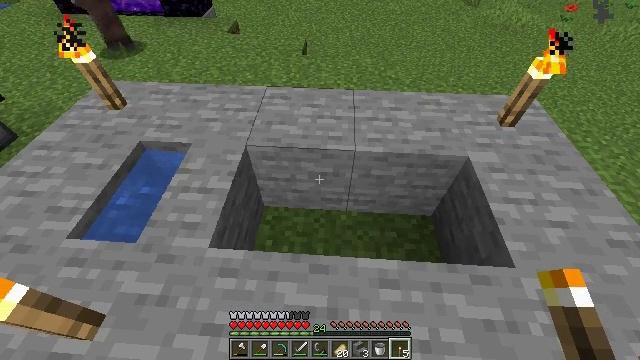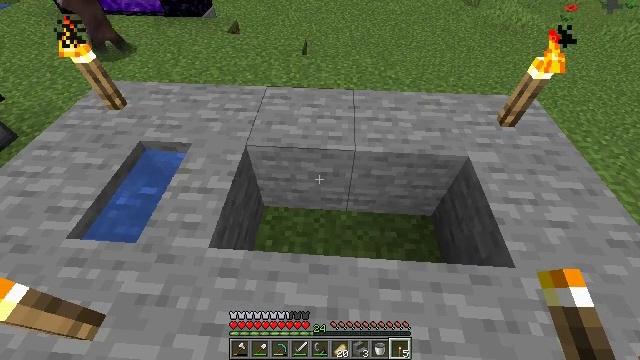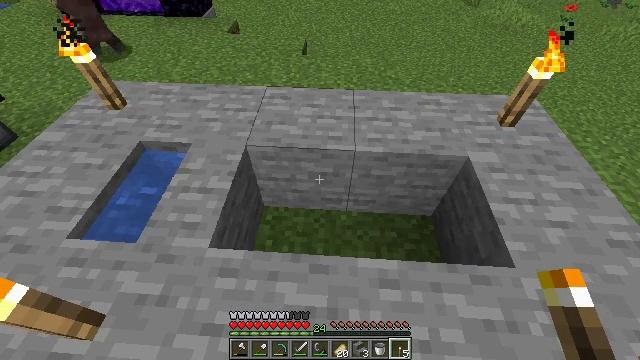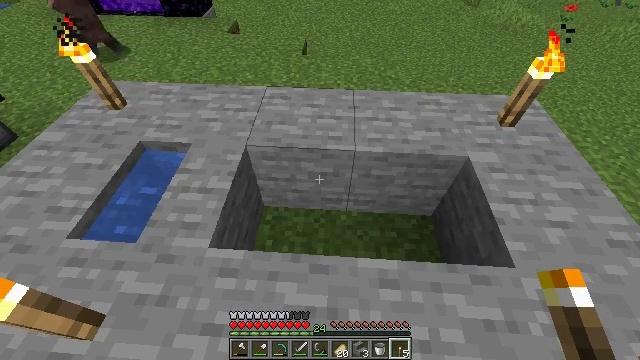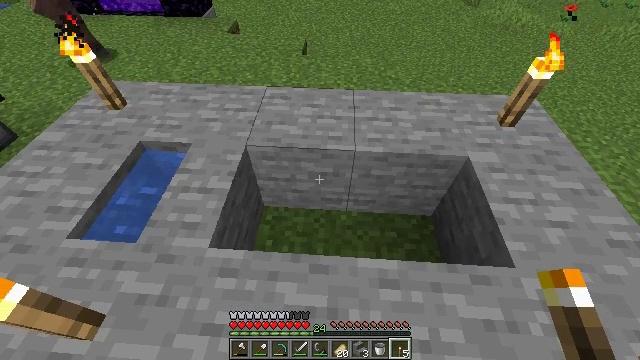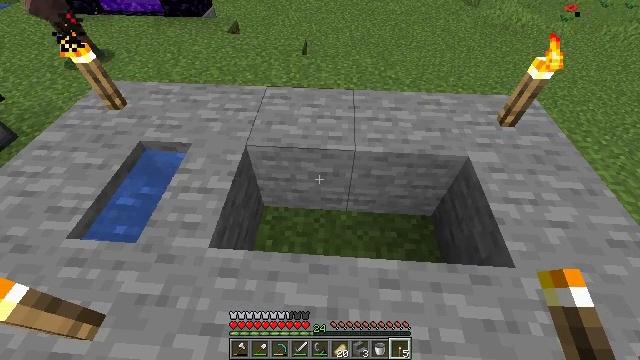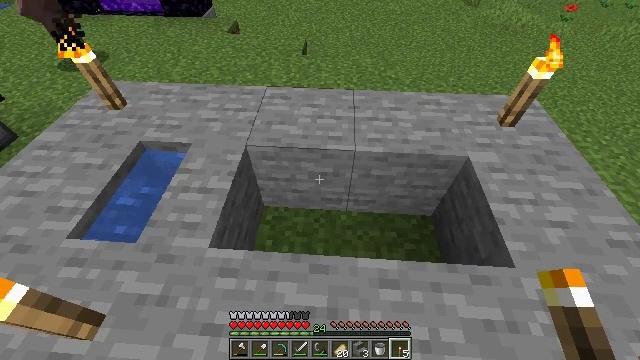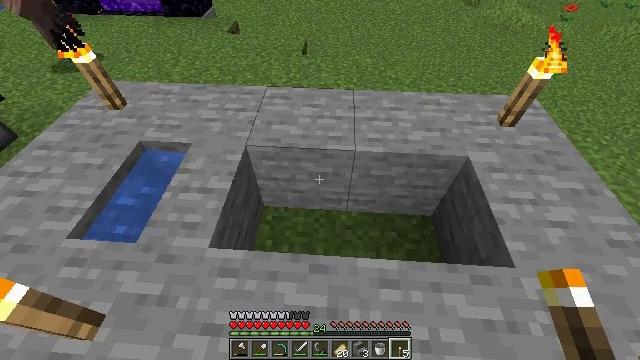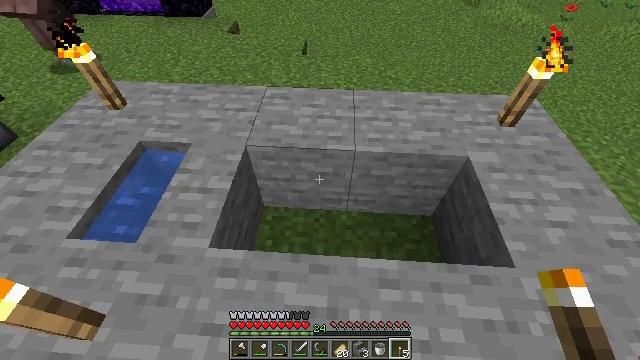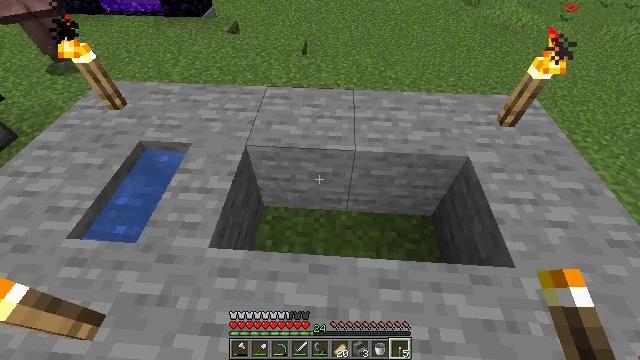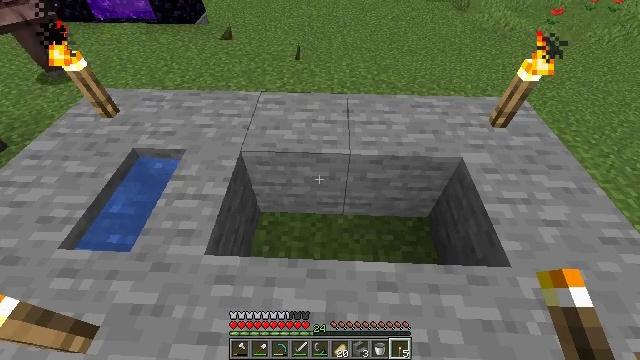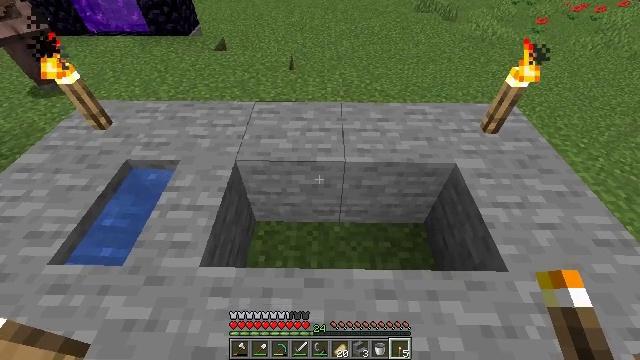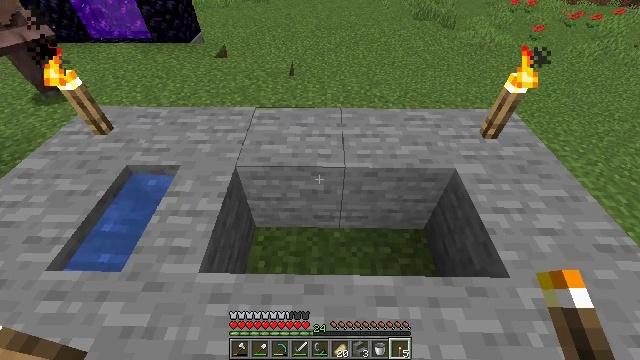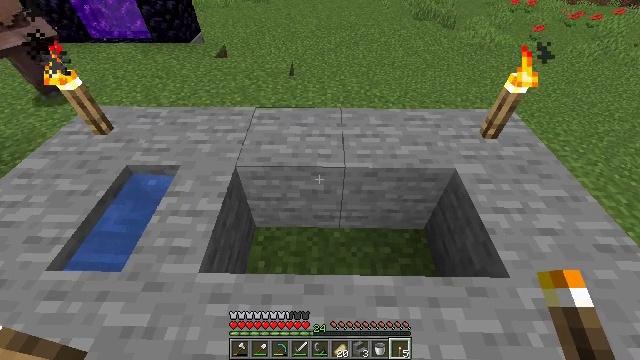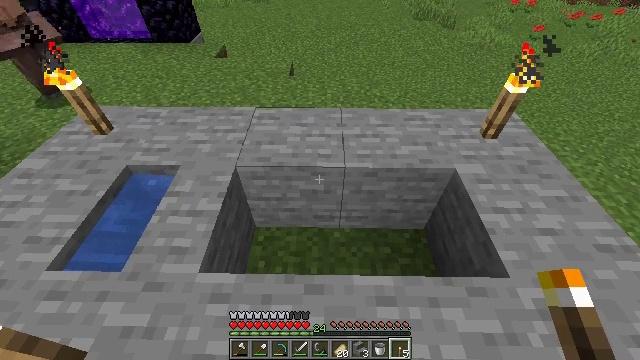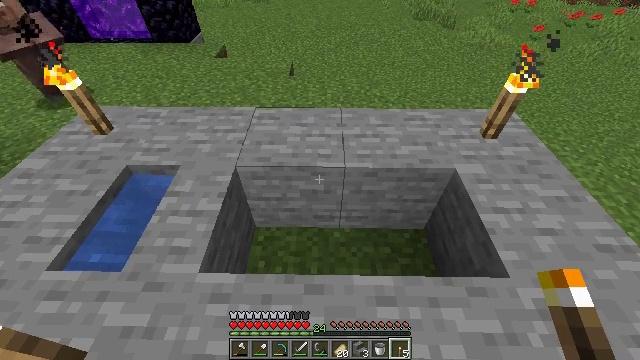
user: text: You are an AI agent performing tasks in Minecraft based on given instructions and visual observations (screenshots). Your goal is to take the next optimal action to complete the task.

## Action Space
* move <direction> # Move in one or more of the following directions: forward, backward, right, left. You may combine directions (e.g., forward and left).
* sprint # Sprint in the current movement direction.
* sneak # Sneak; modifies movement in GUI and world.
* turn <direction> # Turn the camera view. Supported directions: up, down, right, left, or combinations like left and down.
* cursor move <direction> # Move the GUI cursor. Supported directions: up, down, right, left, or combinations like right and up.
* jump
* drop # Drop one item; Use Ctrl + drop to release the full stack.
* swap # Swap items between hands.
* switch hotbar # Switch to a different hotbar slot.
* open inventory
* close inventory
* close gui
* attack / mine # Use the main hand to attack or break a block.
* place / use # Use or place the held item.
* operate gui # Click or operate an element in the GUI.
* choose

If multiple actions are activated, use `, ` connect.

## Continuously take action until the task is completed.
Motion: motion action
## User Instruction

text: Make a heavy weighted pressure plate using the crafting table.
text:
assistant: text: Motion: no_op
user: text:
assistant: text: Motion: no_op
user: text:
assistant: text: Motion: no_op
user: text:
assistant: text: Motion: no_op
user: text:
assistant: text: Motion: no_op
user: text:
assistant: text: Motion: no_op
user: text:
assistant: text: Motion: no_op
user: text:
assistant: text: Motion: no_op
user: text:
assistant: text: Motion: no_op
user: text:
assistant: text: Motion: turn right
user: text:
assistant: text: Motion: turn right and up
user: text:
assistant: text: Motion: turn up
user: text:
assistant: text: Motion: no_op
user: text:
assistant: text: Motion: no_op
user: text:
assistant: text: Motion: no_op
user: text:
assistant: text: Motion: no_op
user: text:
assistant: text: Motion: no_op
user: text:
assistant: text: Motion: no_op
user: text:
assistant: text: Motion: no_op
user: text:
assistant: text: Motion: no_op
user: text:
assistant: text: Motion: no_op
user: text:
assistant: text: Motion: no_op
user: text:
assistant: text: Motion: no_op
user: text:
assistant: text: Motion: no_op
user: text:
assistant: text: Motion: no_op
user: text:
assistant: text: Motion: no_op
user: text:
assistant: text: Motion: no_op
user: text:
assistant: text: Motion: no_op
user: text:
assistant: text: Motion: no_op
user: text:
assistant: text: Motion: no_op